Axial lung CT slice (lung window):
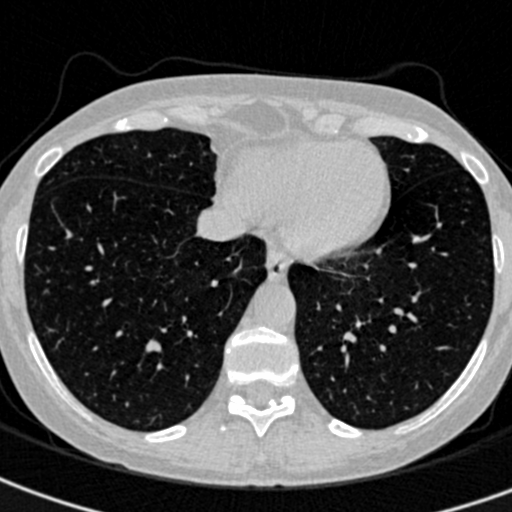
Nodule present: no